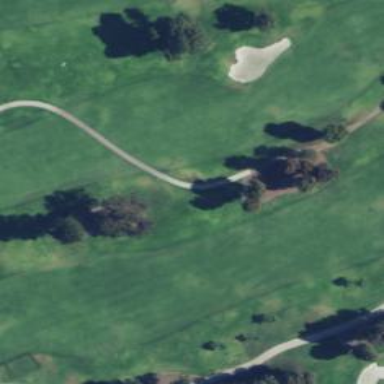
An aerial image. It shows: Path designated for golf carts.